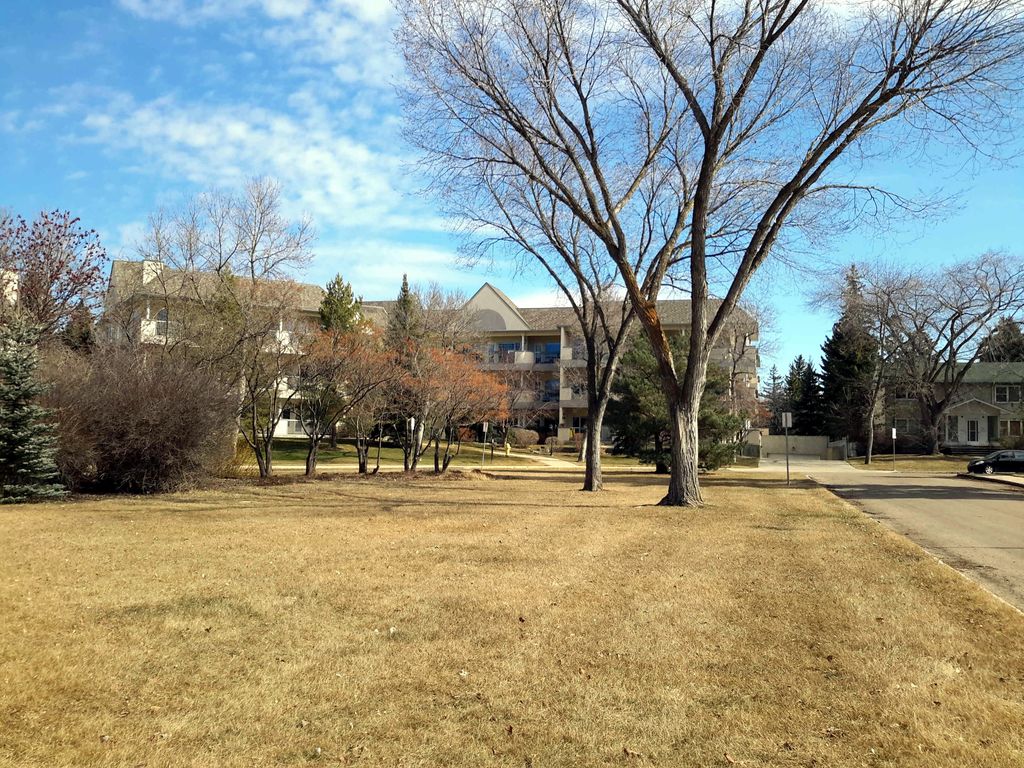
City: edmonton